Interaction volume radius: 5 \u00c5
Interaction volume height: 30 \u00c5
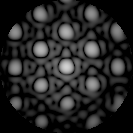
Disorder parameter: 0.1142